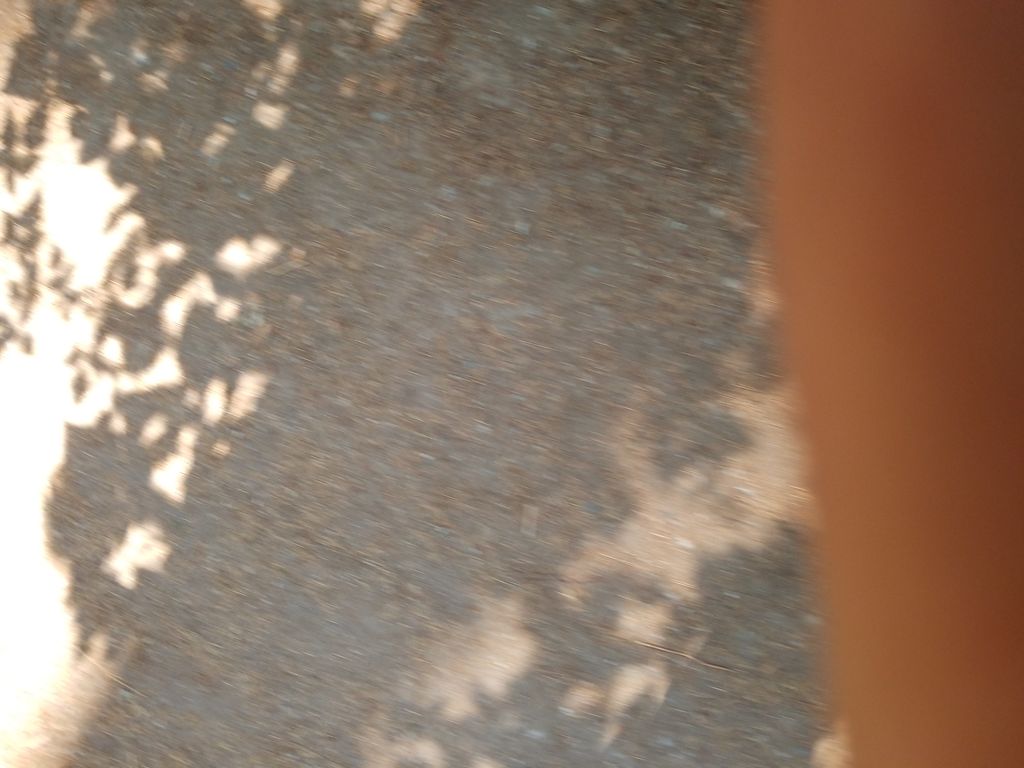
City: vancouver